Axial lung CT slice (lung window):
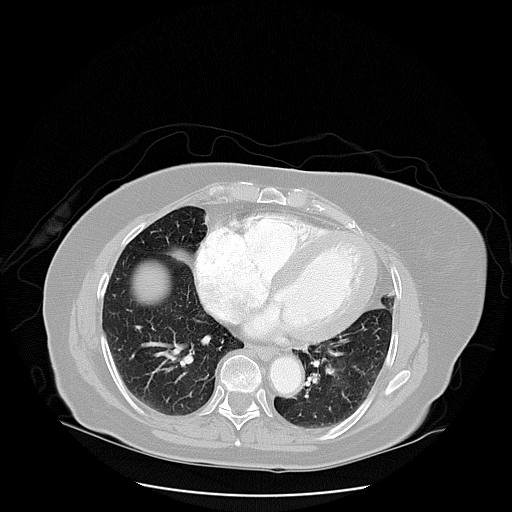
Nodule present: no